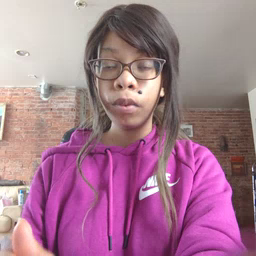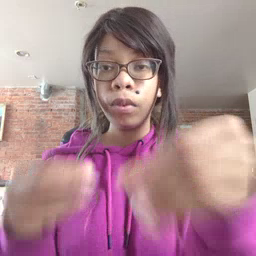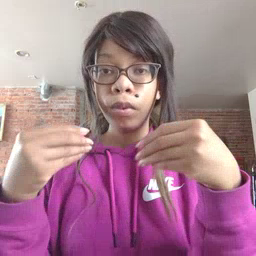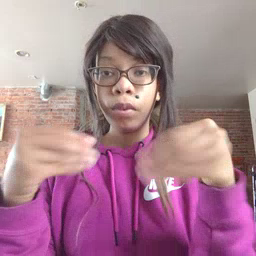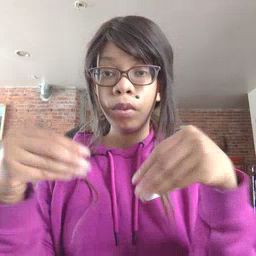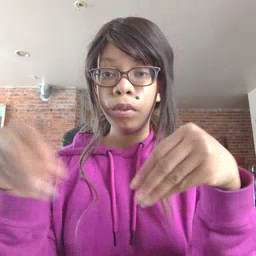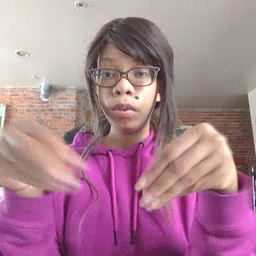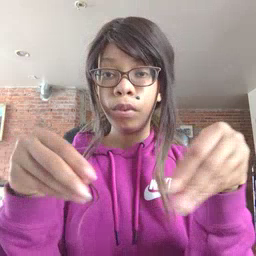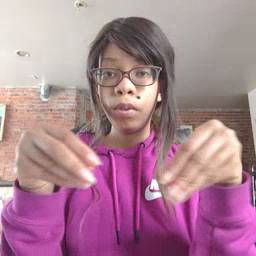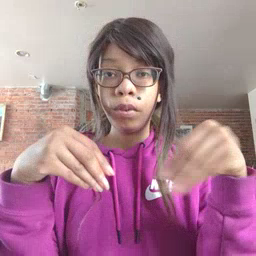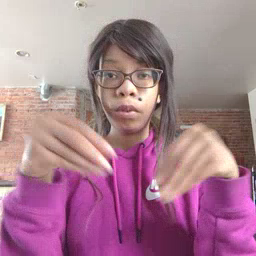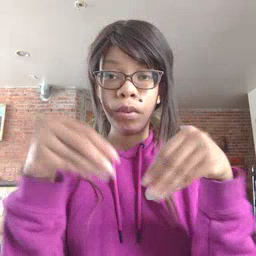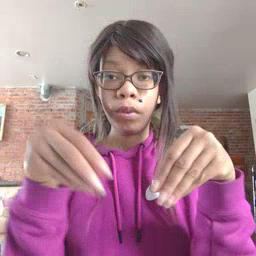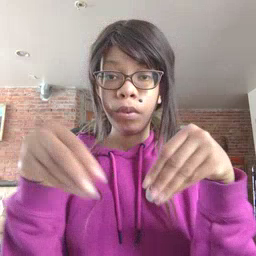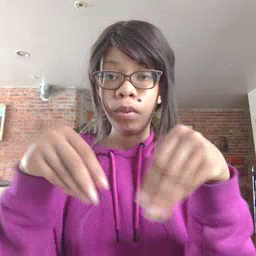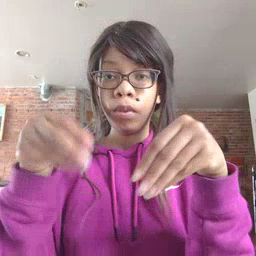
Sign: store